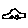
Label: car